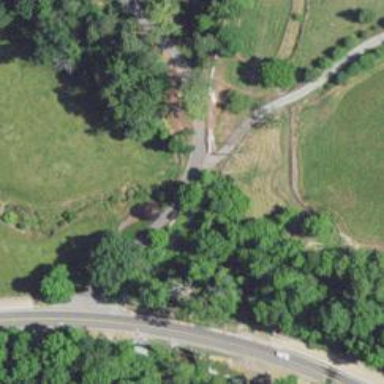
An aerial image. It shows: Culvert tunnel.